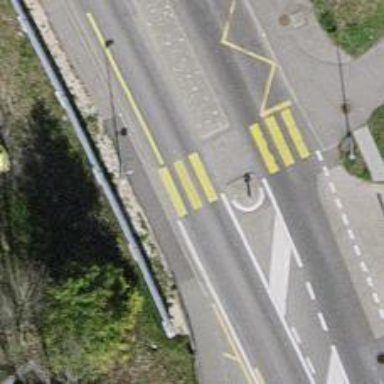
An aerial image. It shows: Zebra crossing on the road.